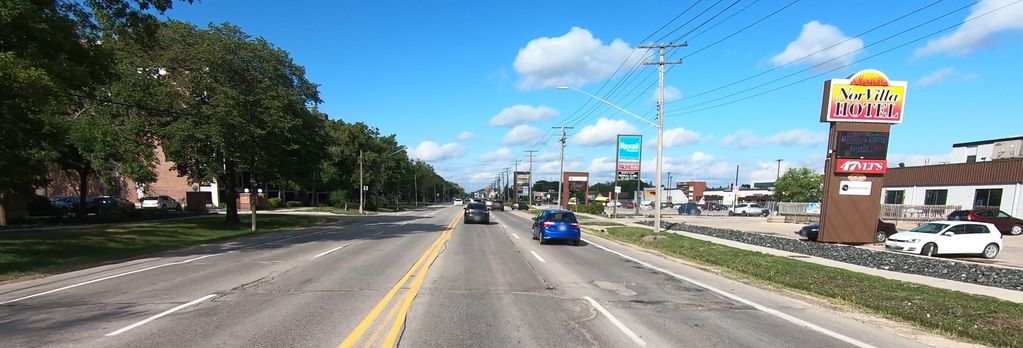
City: winnipeg